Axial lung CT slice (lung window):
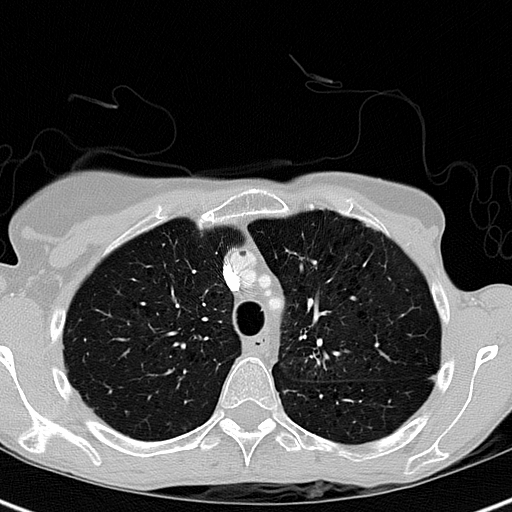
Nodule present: no